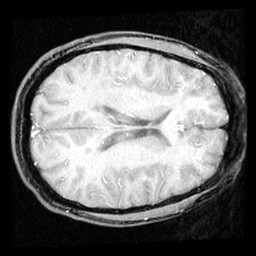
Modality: inplaneT1
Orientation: axial
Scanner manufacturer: ge
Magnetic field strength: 3 T
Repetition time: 0.2 s
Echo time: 0.0036 s